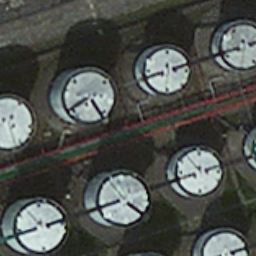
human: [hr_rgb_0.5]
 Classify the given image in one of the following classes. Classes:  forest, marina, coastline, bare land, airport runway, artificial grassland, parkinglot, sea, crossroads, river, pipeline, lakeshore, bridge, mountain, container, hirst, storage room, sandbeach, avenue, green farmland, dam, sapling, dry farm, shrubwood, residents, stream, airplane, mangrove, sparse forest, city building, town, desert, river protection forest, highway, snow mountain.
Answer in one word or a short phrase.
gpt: storage room